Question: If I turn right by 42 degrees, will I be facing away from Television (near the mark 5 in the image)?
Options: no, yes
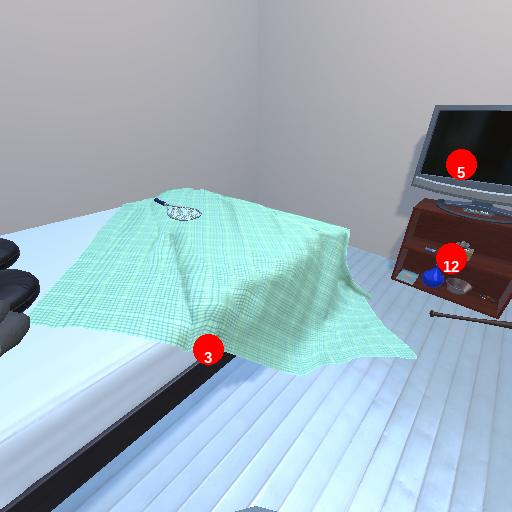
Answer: no